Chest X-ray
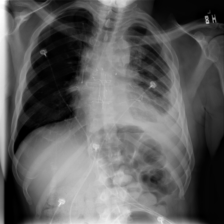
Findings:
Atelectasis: negative
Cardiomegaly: negative
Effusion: positive
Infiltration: negative
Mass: negative
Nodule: negative
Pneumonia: negative
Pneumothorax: negative
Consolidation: negative
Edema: negative
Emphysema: negative
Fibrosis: negative
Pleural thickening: positive
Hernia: negative